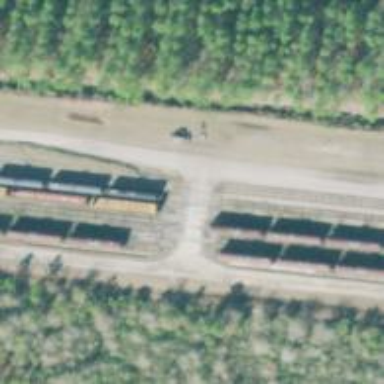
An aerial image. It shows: View of railway yard.